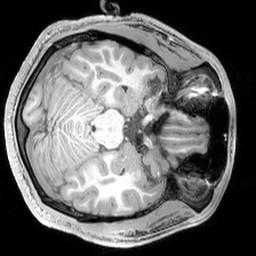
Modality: T1w
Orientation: axial
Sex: male
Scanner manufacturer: siemens
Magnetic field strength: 3 T
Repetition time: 2.3 s
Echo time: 0.00226 s